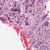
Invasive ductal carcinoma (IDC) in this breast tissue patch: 1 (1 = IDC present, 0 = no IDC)